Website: ulta-beauty
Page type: billing-address
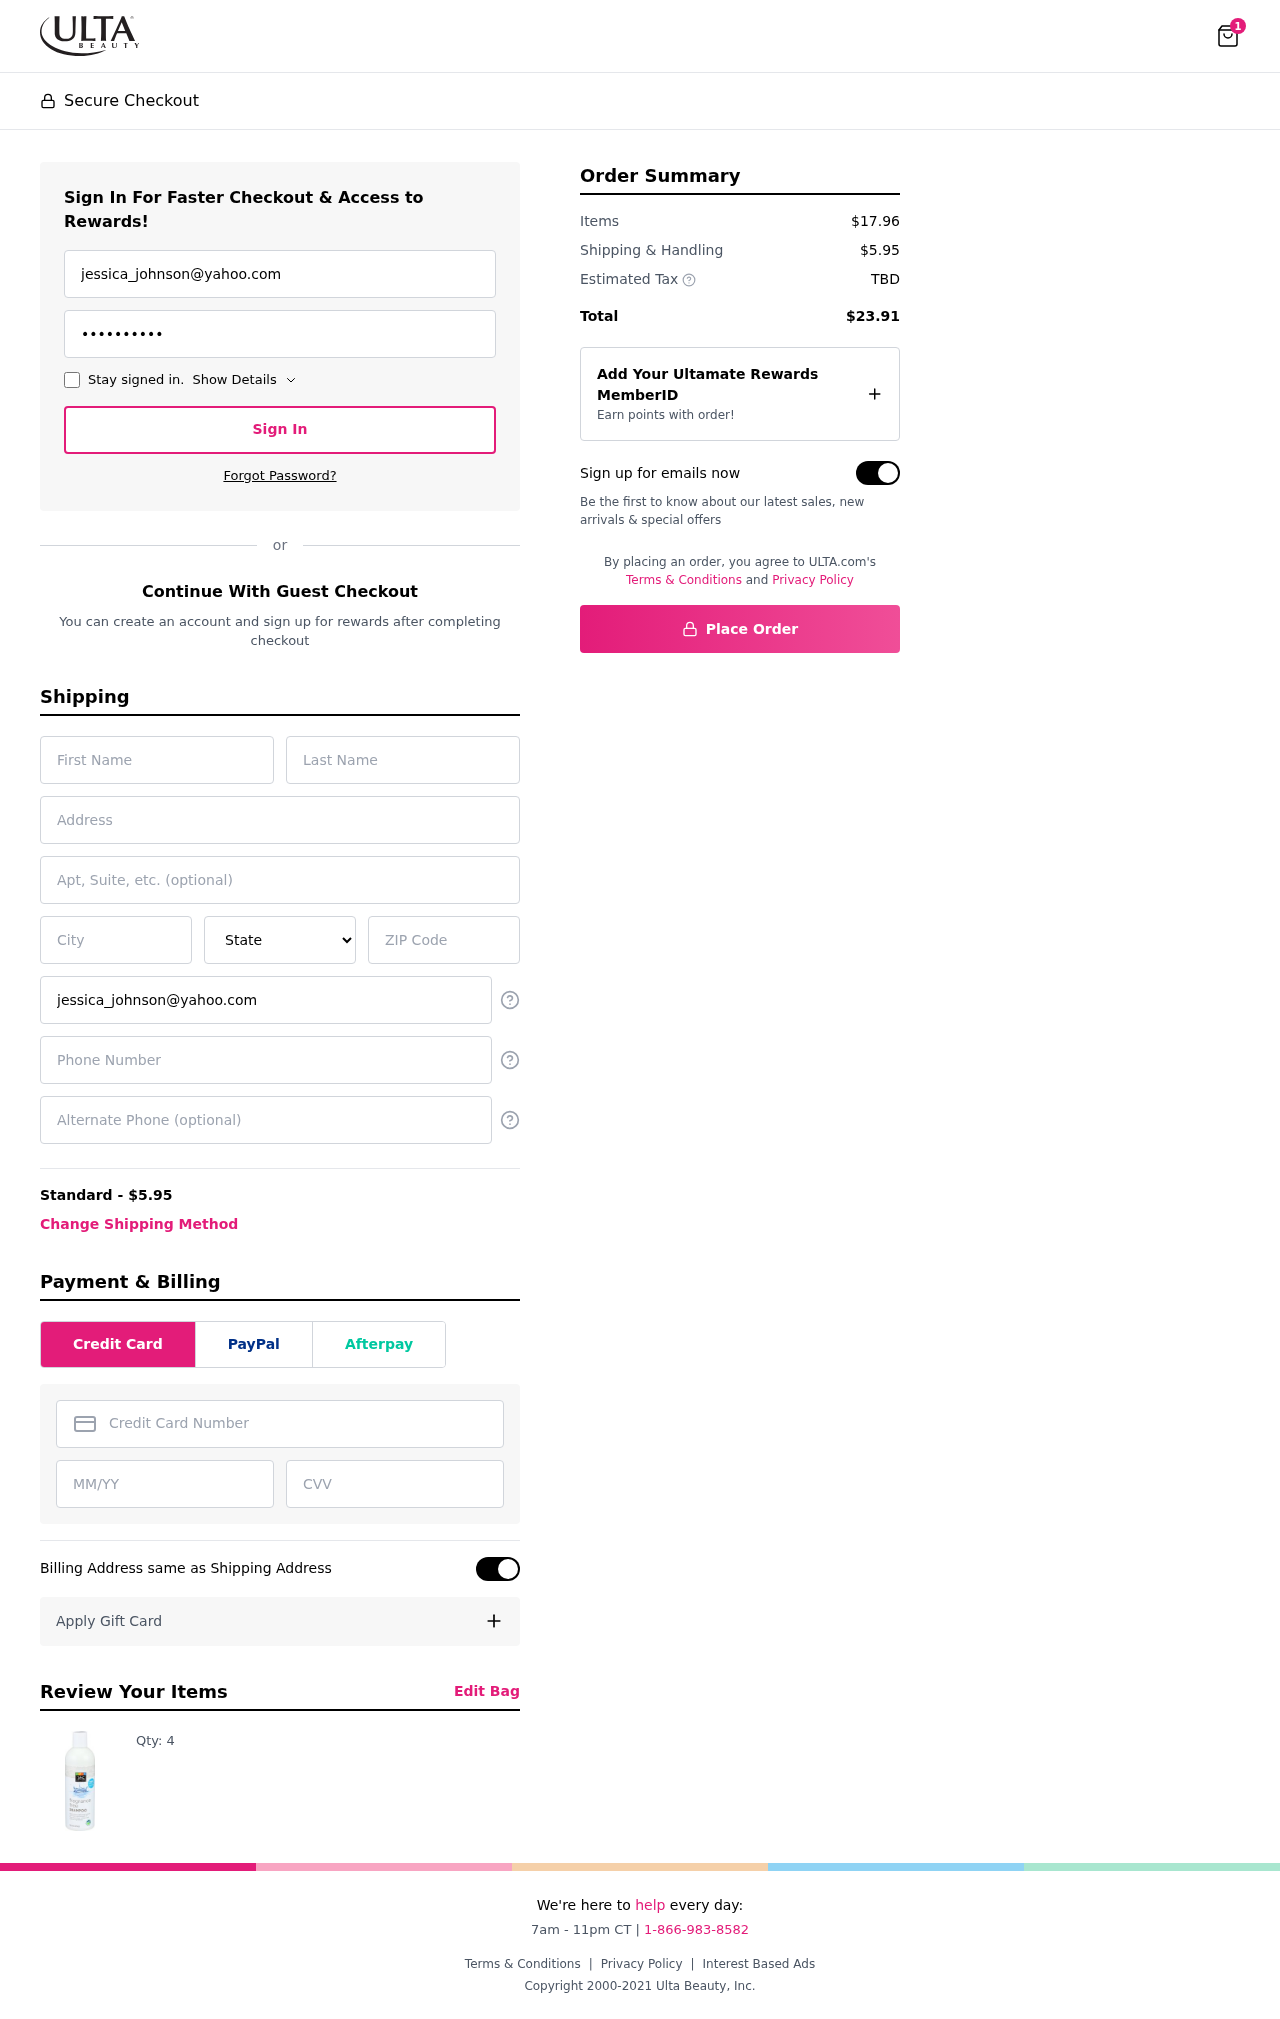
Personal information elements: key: PII_STATE
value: Alabama
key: PII_EMAIL
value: jessica_johnson@yahoo.com
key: PII_FIRSTNAME
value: Jessica
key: PII_LASTNAME
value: Johnson
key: PII_STREET
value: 9229 Holly Freeway
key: PII_CITY
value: Barryborough
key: PII_POSTCODE
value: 36316
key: PII_PHONE
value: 8938847905
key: PII_ALT_PHONE
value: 6885225366
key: PII_CARD_NUMBER
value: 4356 0105 0411 4167
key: PII_CARD_EXPIRY
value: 06/28
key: PII_CARD_CVV
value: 452
Product elements: key: PRODUCT1_QUANTITY
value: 4
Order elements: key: ORDER_NUM_ITEMS
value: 1
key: ORDER_SHIPPING_COST
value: $5.95
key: ORDER_SUBTOTAL
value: $17.96
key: ORDER_TOTAL
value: $23.91